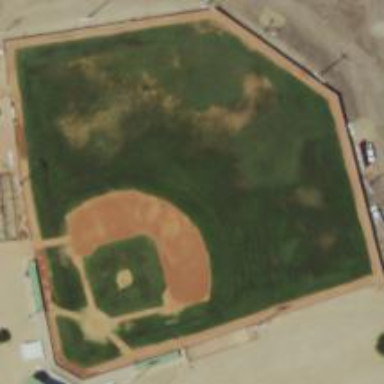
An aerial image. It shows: Baseball pitch for leisure land.